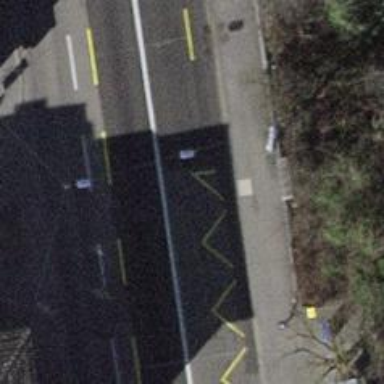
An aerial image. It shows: Bus stop for trolleybuses with designated stop position for public transport.